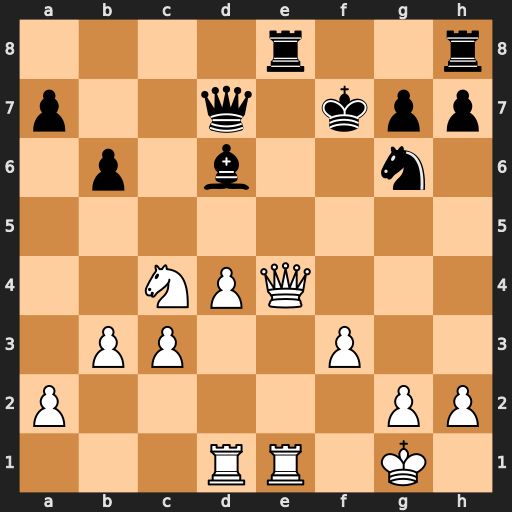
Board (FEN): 4r2r/p2q1kpp/1p1b2n1/8/2NPQ3/1PP2P2/P5PP/3RR1K1
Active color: w
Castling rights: -
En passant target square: -
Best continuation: Qd5+ Re6 Ne5+ Nxe5 dxe5 Qc8 exd6